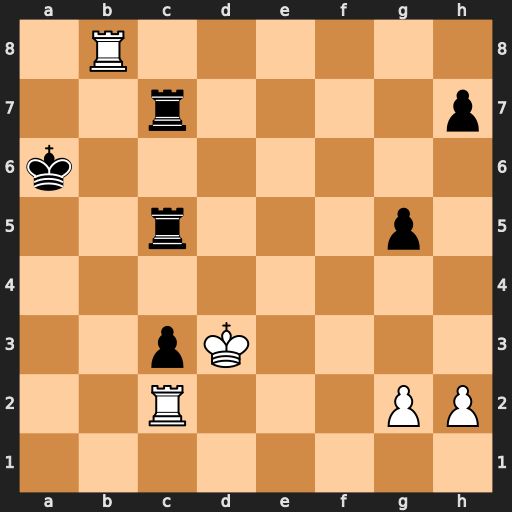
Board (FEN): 1R6/2r4p/k7/2r3p1/8/2pK4/2R3PP/8
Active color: w
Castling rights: -
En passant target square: -
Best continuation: Ra2+ Ra5 Ra8+